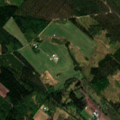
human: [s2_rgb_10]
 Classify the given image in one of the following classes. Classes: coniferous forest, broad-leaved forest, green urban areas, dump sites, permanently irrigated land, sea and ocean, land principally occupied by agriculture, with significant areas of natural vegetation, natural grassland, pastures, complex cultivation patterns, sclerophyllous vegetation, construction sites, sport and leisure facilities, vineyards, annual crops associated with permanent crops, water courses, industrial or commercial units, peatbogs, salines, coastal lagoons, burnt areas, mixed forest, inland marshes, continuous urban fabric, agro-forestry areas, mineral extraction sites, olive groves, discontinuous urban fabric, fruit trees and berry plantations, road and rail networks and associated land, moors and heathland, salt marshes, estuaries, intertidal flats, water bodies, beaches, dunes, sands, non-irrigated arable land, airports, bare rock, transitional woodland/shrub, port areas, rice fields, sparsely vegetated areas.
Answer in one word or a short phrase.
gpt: non-irrigated arable land, coniferous forest, mixed forest